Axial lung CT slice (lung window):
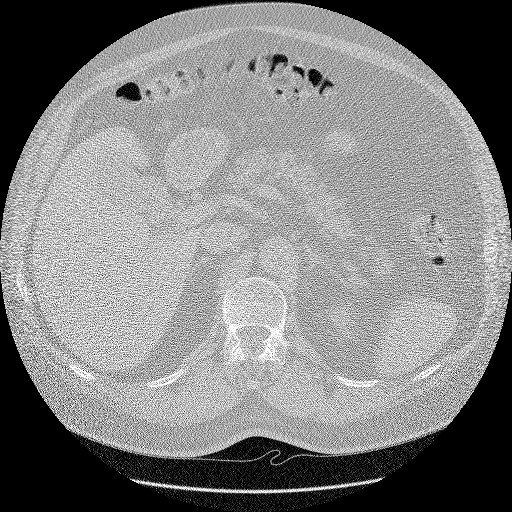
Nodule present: no